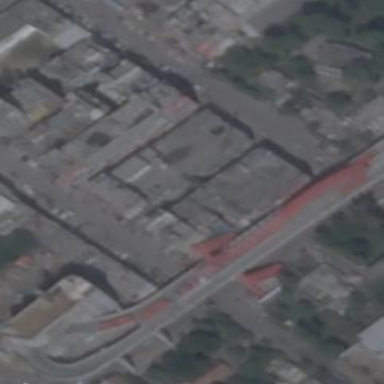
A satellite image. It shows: Commercial building that houses mall.